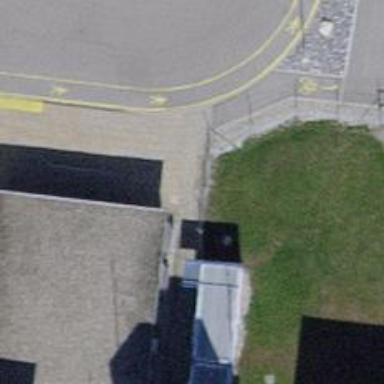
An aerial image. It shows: Post box is visible.